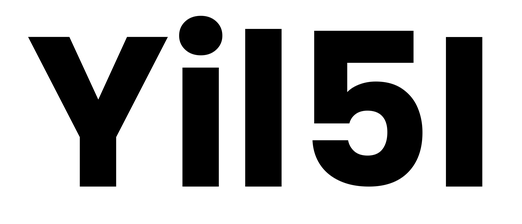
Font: Poppins-Bold